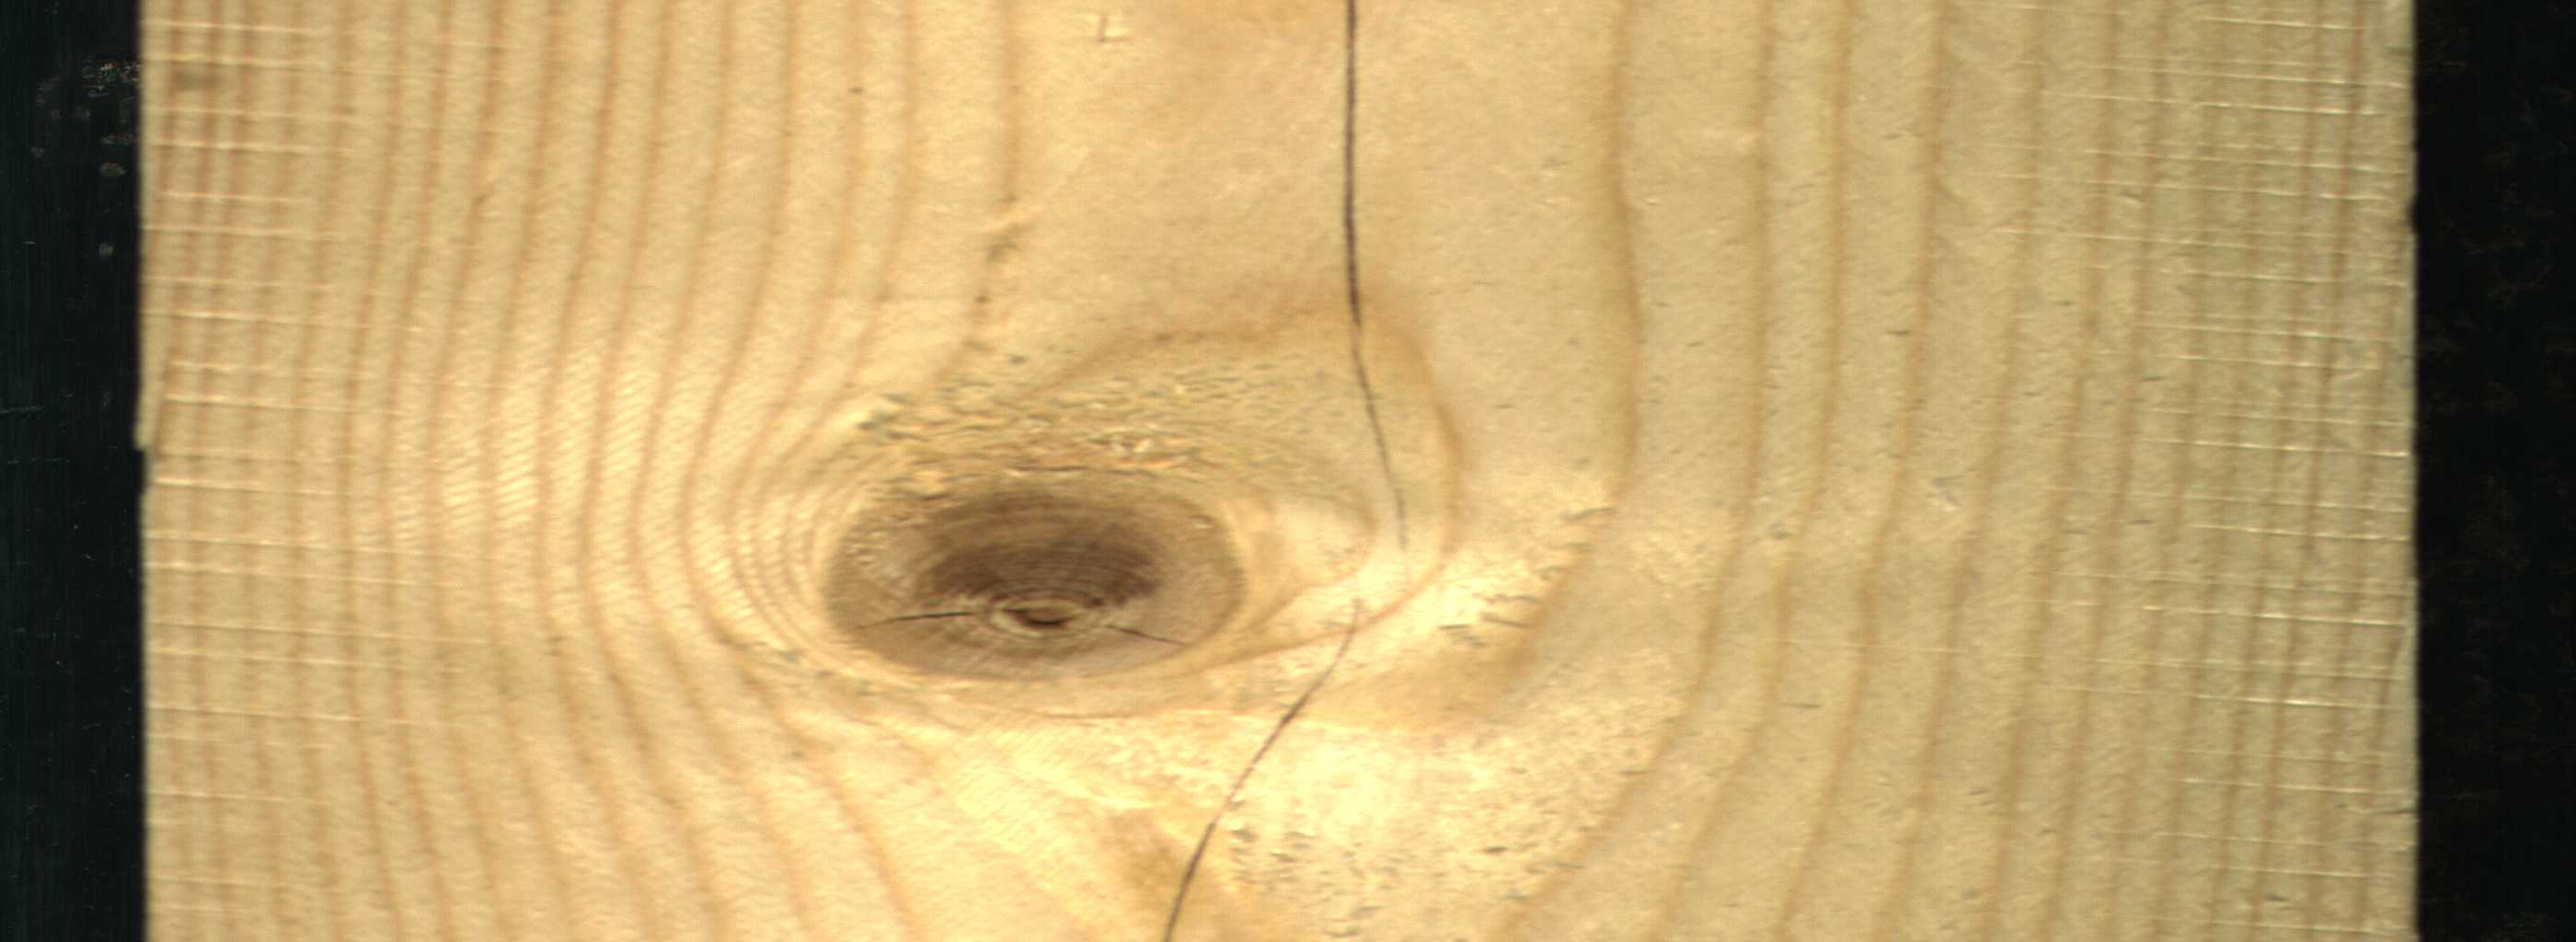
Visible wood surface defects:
Crack
Crack
knot_with_crack